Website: walmart
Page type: billing-address
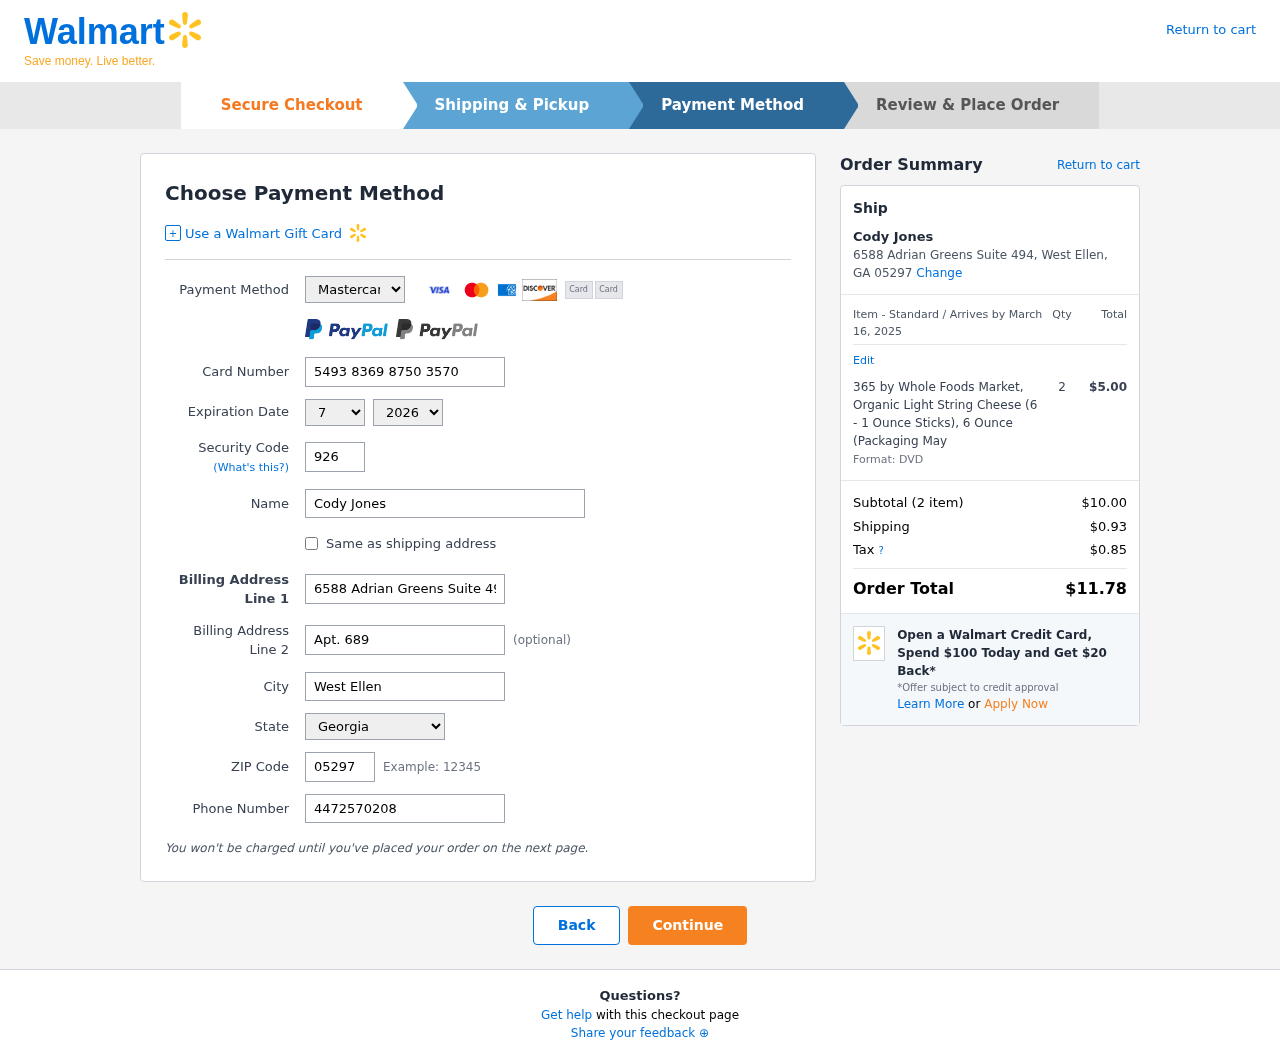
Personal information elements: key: PII_CARD_CVV
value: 926
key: PII_CARD_EXPIRY_MONTH
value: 07
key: PII_CARD_EXPIRY_YEAR
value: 26
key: PII_CARD_NUMBER
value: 5493 8369 8750 3570
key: PII_CARD_TYPE
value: Mastercard
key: PII_CITY
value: West Ellen
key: PII_CITY_STATE_ZIP
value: West Ellen, GA 05297
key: PII_FULLNAME
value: Cody Jones
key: PII_PHONE
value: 4472570208
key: PII_POSTCODE
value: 05297
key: PII_STATE
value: Georgia
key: PII_STREET
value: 6588 Adrian Greens Suite 494
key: PII_STREET2
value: Apt. 689
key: PII_FULLNAME2
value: Cody Jones
Product elements: key: PRODUCT1_NAME
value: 365 by Whole Foods Market, Organic Light String Cheese (6 - 1 Ounce Sticks), 6 Ounce (Packaging May
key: PRODUCT1_PRICE
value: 5
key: PRODUCT1_QUANTITY
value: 2
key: PRODUCT1_DESC
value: Format: DVD
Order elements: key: ORDER_DELIVERY_DATE
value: March 16, 2025
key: ORDER_NUM_ITEMS
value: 2
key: ORDER_SUBTOTAL
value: $10.00
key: ORDER_SHIPPING_COST
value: $0.93
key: ORDER_TAX
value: $0.85
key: ORDER_TOTAL
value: $11.78